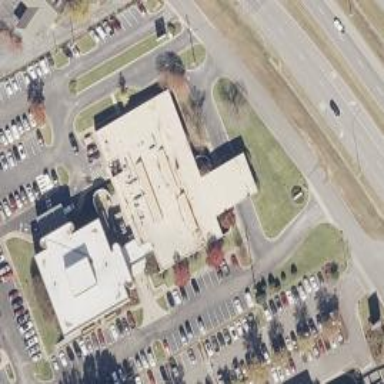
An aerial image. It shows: Healthcare clinic is depicted in the image.